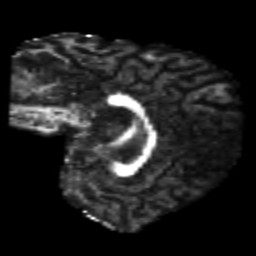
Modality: FA
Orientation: sagittal
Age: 20
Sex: male
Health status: healthy
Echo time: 0.074 s